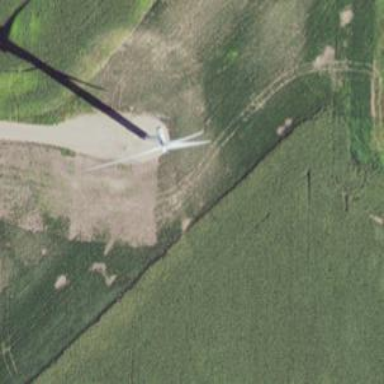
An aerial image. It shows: Wind generator using wind turbines of horizontal axis.